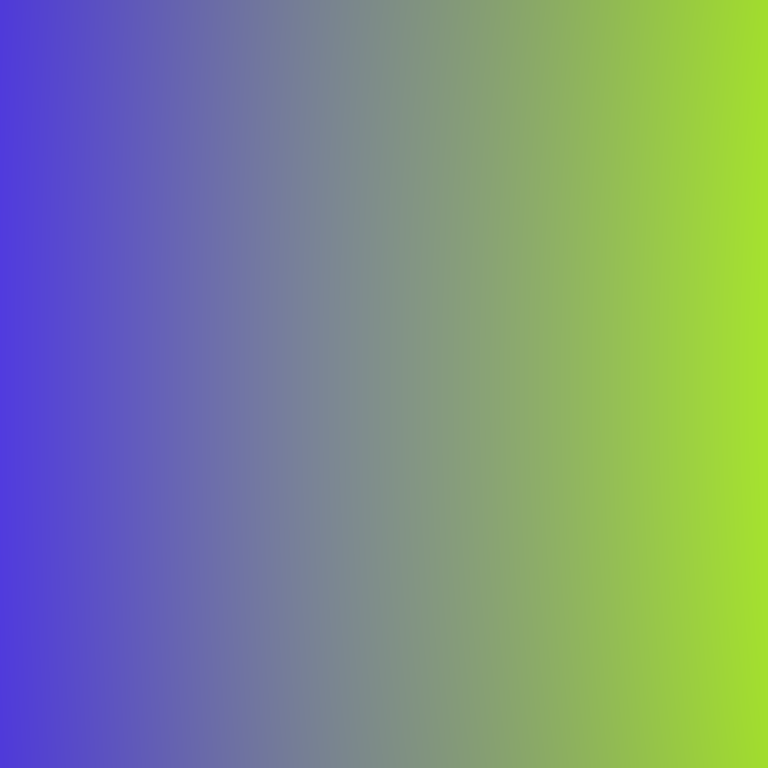
Abstract light effect, smooth gradient from deep blue to bright green, calm atmosphere, soft glow, no room, no furniture, no objects.